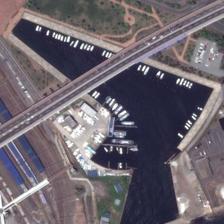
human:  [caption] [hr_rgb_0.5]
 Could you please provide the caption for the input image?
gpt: a port with many boats are near a railway station with viaduct over it .

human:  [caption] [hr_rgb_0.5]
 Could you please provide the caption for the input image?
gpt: a port with many boats are near a railway station with viaduct over it .

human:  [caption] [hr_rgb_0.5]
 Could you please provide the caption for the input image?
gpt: a port with many boats are near a railway station with viaduct over it .

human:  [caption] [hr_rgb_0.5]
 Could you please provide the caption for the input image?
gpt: a port with many boats are near a railway station with viaduct over it .

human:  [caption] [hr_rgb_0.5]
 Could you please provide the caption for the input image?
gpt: a port with many boats are near a railway station with viaduct over it .